Interaction volume radius: 5 \u00c5
Interaction volume height: 25 \u00c5
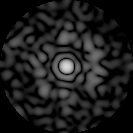
Disorder parameter: 0.8152